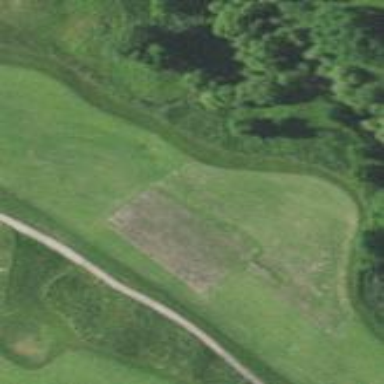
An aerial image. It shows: Grassy area designated as golf fairway.